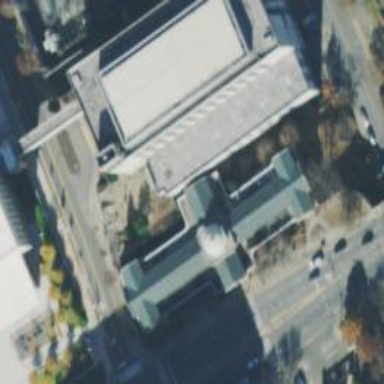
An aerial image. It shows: Courthouse building.